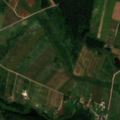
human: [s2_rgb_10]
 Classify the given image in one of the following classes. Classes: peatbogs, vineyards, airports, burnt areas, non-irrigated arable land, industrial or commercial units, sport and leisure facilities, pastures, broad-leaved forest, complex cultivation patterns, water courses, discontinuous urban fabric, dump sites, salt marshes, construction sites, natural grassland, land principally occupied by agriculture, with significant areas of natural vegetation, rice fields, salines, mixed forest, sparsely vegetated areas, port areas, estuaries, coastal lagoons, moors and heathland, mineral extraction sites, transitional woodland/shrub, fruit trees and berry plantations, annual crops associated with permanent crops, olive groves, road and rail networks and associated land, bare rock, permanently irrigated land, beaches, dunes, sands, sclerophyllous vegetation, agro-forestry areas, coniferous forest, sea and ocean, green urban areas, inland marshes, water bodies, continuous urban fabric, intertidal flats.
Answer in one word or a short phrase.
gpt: non-irrigated arable land, pastures, complex cultivation patterns, land principally occupied by agriculture, with significant areas of natural vegetation, coniferous forest, water bodies